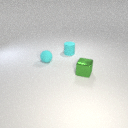
small cyan rubber cylinder to the left of small green metal cube